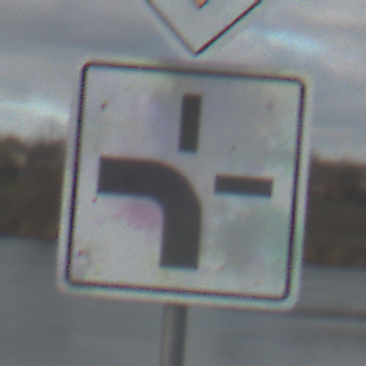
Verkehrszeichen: VerlaufVorfahrtsstrasse1
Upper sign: Vorfahrtsstrasse
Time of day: SunriseSunset
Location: Outdoor (RoadRail)
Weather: PartlyCloudy
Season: NotSpecified
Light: Natural